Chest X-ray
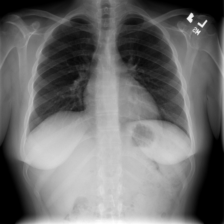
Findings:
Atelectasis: negative
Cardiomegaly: negative
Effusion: negative
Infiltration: negative
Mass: negative
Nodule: negative
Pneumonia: negative
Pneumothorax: negative
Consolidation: negative
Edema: negative
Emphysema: negative
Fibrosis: negative
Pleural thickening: negative
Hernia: negative